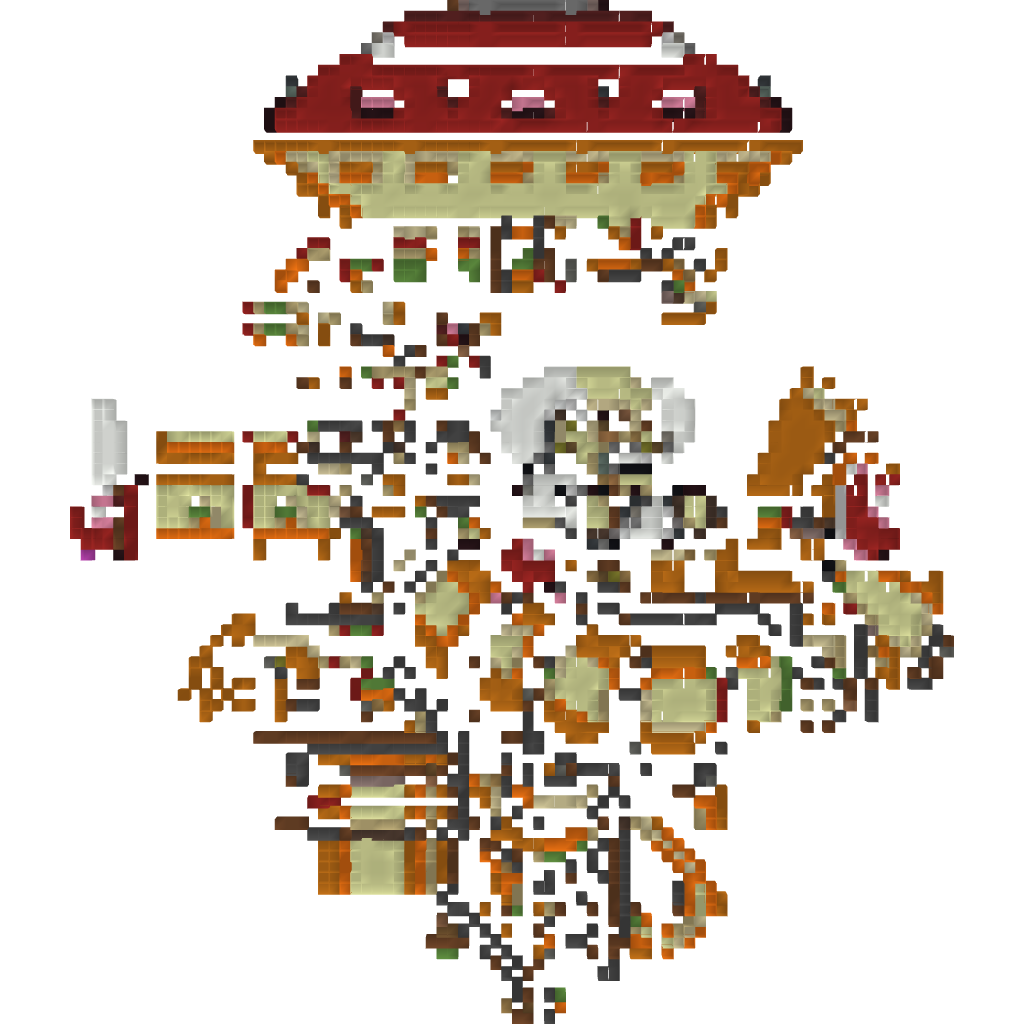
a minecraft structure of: Wily Machine #1 (ErnieCIII)